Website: macys
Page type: customer-info-address
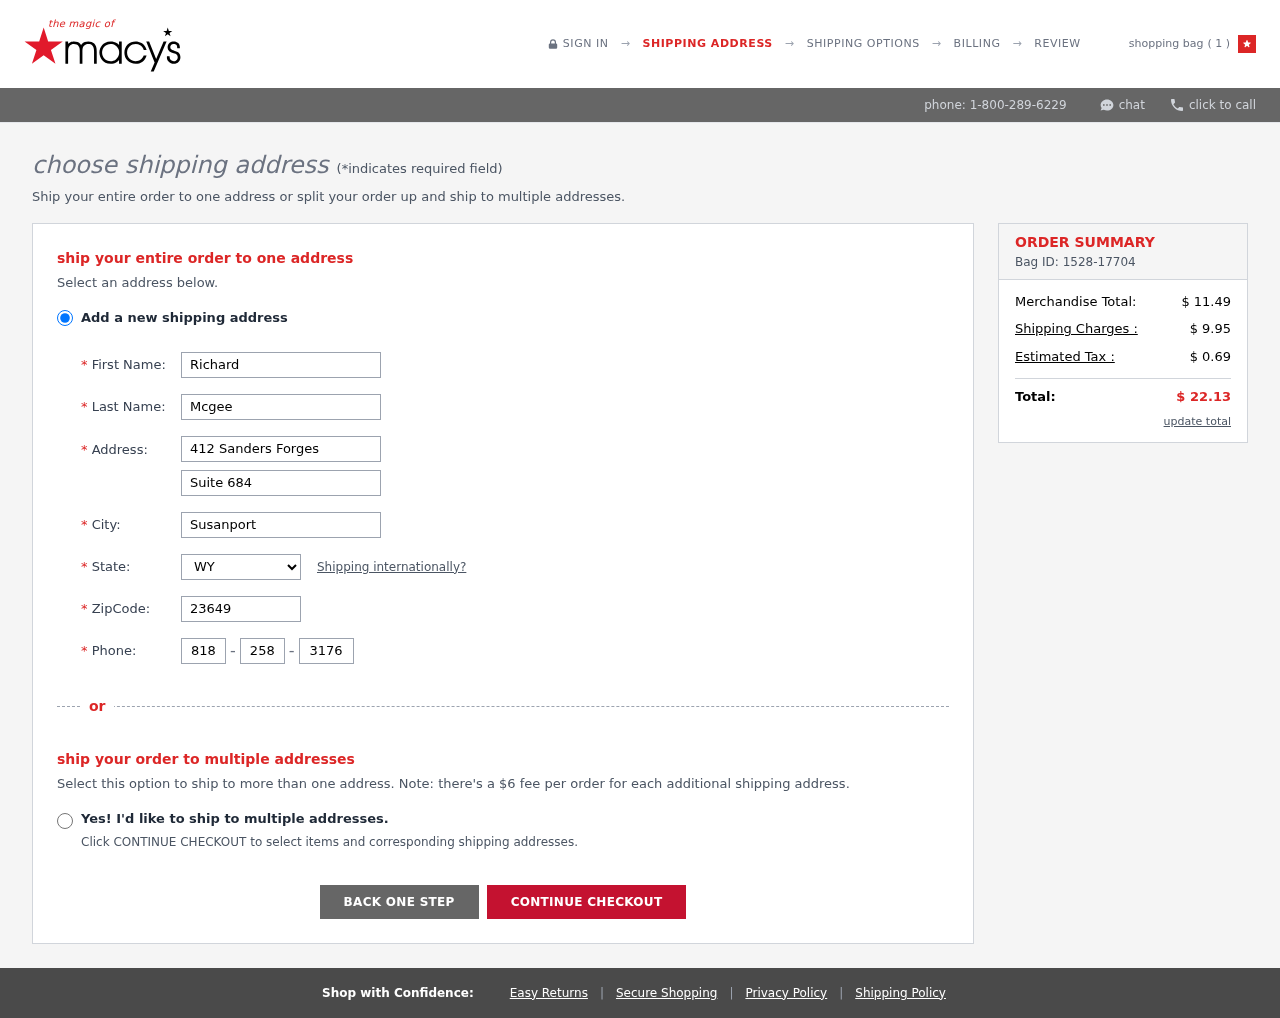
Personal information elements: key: PII_CITY
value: Susanport
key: PII_FIRSTNAME
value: Richard
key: PII_LASTNAME
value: Mcgee
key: PII_PHONE_AREA
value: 818
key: PII_PHONE_PREFIX
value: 258
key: PII_PHONE_SUFFIX
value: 3176
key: PII_POSTCODE
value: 23649
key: PII_STATE_ABBR
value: WY
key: PII_STREET
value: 412 Sanders Forges
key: PII_STREET2
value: Suite 684
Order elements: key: ORDER_NUM_ITEMS
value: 1
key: ORDER_ID
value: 1528-17704
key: ORDER_SUBTOTAL
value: $ 11.49
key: ORDER_SHIPPING_COST
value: $ 9.95
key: ORDER_TAX
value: $ 0.69
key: ORDER_TOTAL
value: $ 22.13